Field crop: maize
Growth stage: 2
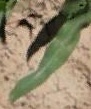
Species: maize